Field crop: tomato
Growth stage: 1
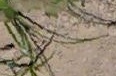
Species: cyperus